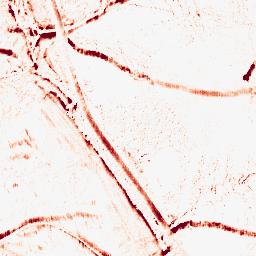
Category: morphological
Decomposition family: morphological_ellipse
Decomposition parameters: operation: opening
width: 10
height: 5
Upsampling method: quintic
Upsampling parameters: scale: 2
Upsampling scale: 2